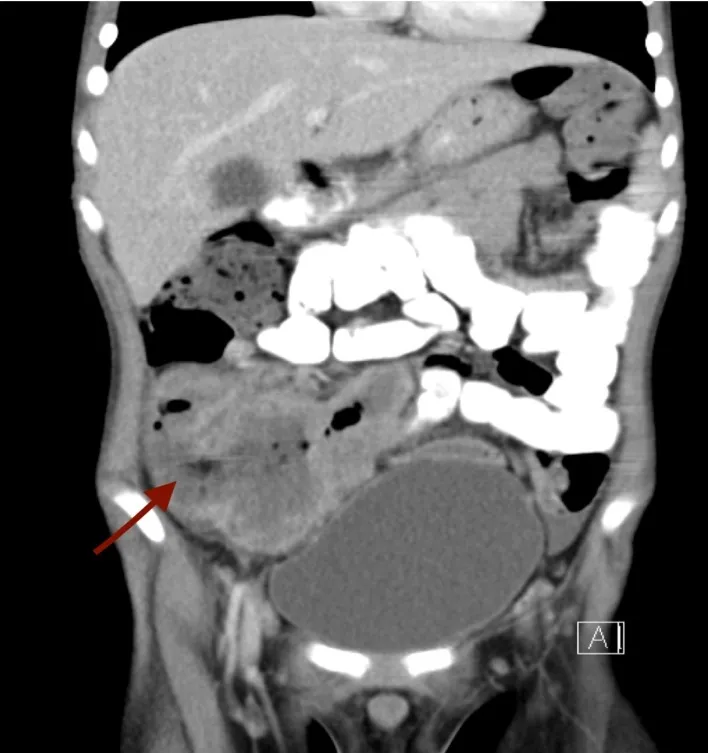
CT scan showing a large complex lesion in the right iliac fossa displacing the bladder and bowel loops medially.
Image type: radiology (ct)